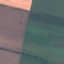
Land use / land cover: AnnualCrop